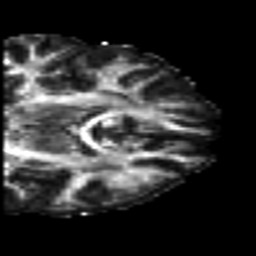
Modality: FA
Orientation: coronal
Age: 19
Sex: male
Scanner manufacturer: siemens
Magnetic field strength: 3 T
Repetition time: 7 s
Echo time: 0.0926 s